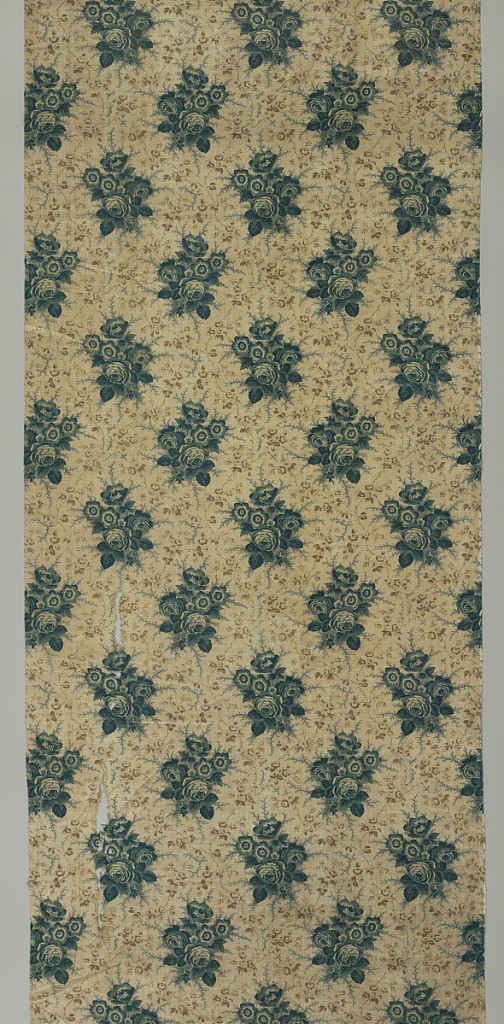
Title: Textile
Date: mid- 19th century
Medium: cotton Technique: printed by engraved roller on plain weave
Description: Brick repeat of clusters of blue roses superimposed on a fine brown floral vine creating a curved diamond grid between the roses. Alternate rows of roses are couterfaced.